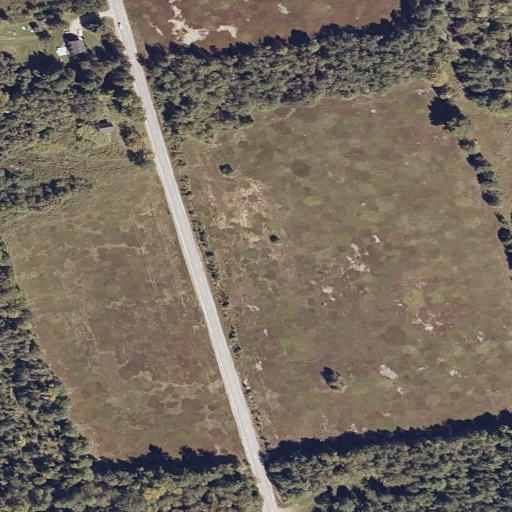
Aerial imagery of ridge(s) in Maine named Tourtelotte Ridge containing cultivated crops, mixed forest, low intensity development, shrub, evergreen forest, open development, deciduous forest, grassland, and medium intensity development